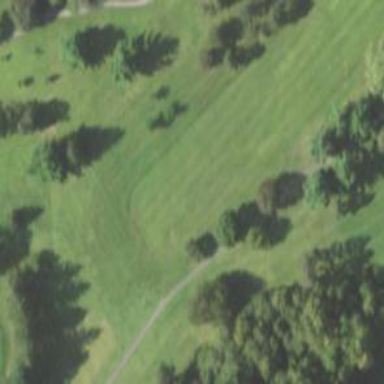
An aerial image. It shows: View of golf hole.